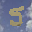
Label: 5